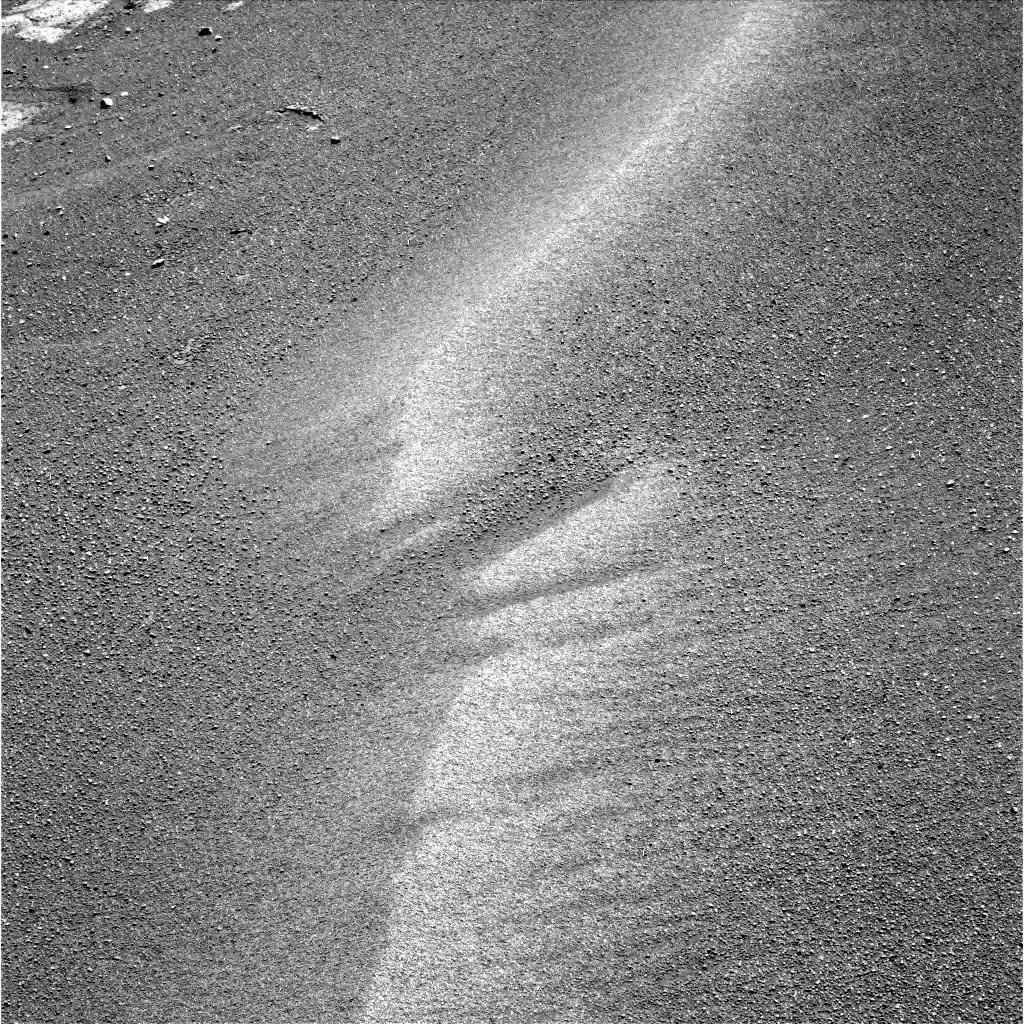
Terrain classes present: Bedrock, Gravel / Sand / Soil